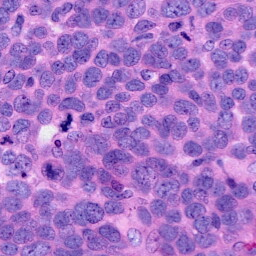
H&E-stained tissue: Ovarian